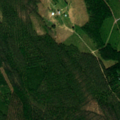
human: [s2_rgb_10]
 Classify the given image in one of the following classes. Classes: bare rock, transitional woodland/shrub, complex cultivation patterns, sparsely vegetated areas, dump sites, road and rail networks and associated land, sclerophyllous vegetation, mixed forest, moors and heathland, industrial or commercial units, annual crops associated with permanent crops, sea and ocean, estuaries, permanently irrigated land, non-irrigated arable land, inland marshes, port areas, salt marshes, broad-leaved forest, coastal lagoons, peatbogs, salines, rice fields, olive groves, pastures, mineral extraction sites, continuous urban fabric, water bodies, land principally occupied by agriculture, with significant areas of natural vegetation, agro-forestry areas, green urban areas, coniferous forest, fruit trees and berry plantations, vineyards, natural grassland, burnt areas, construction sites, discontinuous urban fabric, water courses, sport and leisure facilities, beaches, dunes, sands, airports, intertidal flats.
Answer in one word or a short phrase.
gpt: coniferous forest, mixed forest, transitional woodland/shrub